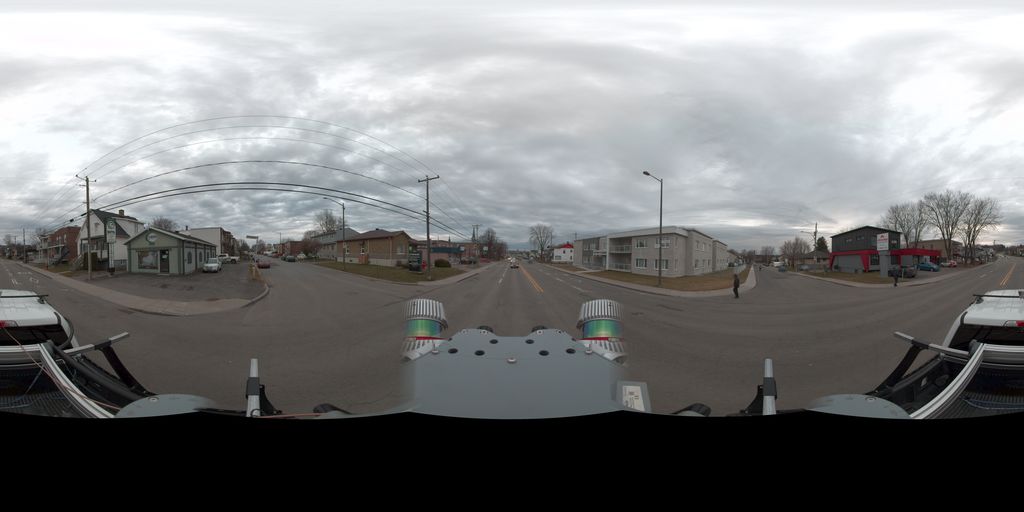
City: quebec_city